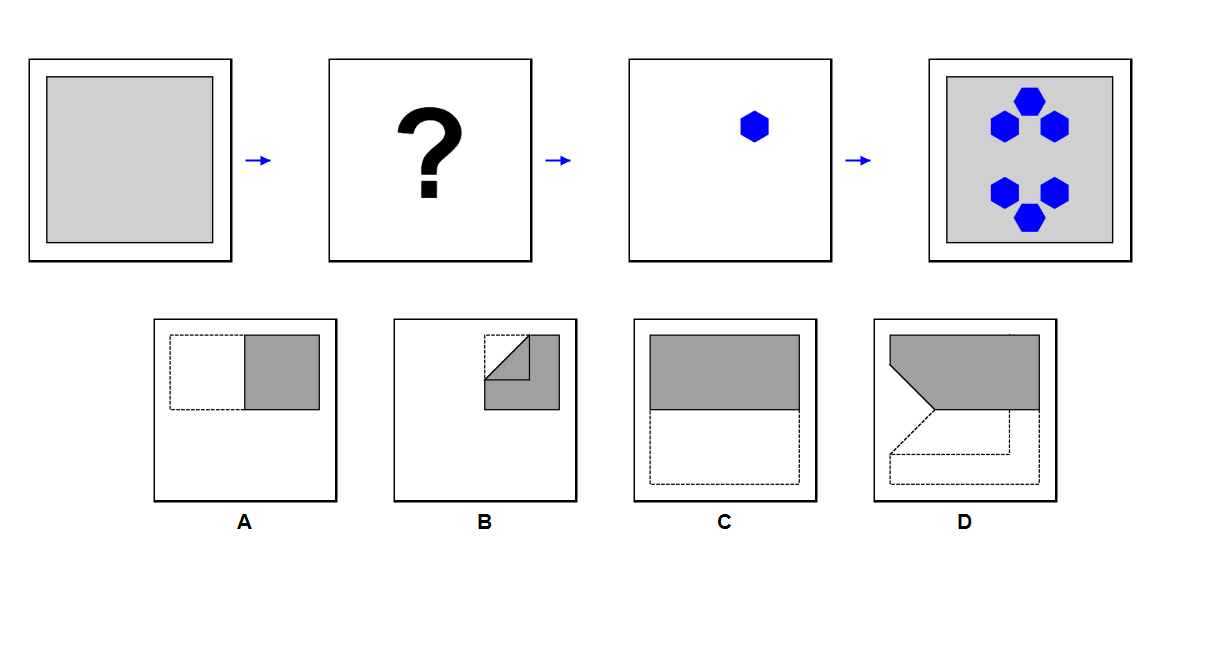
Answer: D